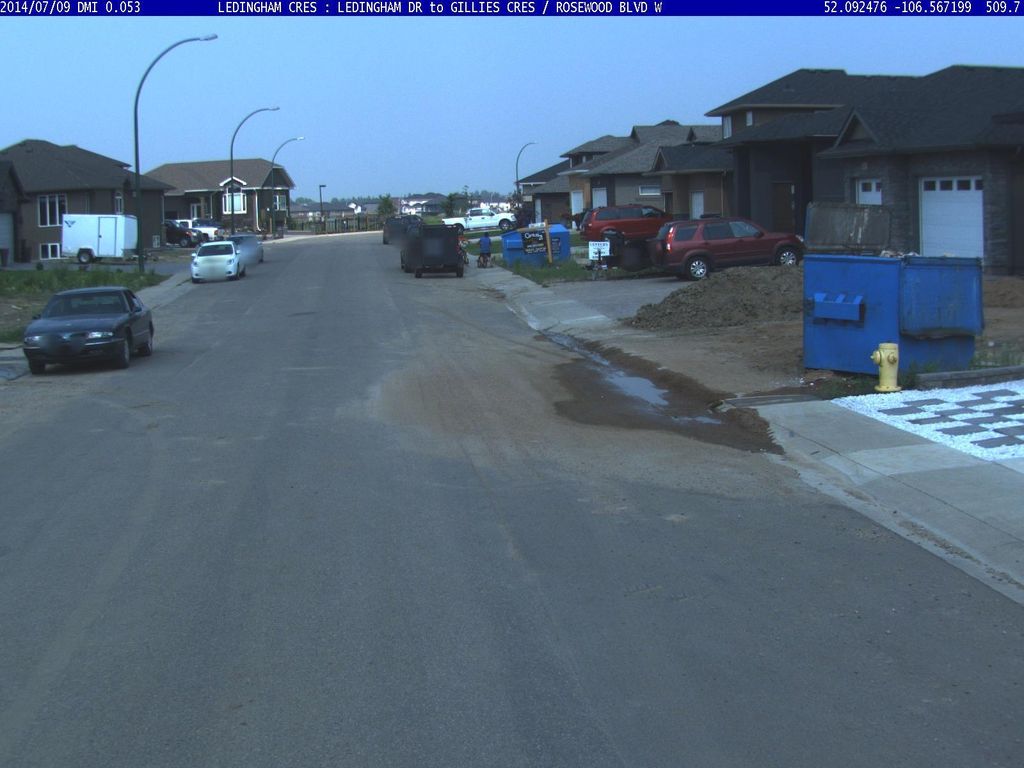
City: saskatoon